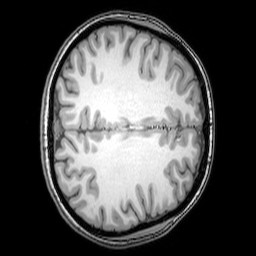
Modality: T1w
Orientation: axial
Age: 23
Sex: female
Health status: healthy
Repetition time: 0.081 s
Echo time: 0.037 s